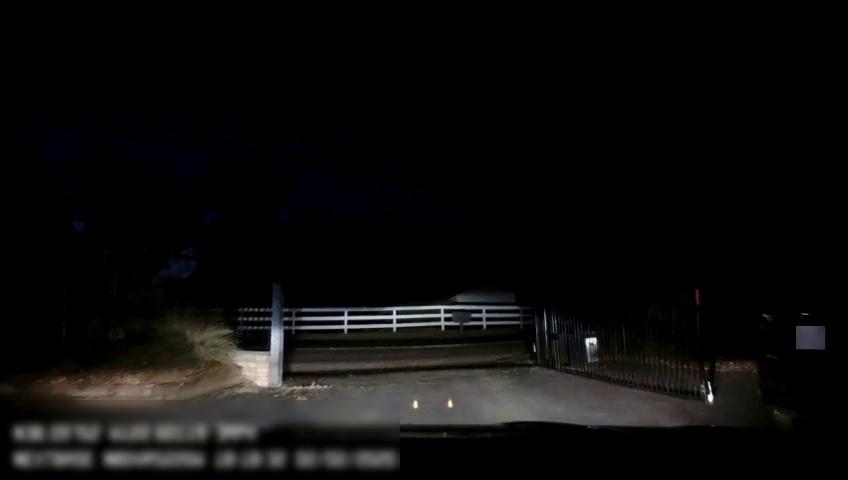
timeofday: Night
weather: Other
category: Drivable Space
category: Lanes | Current Lane